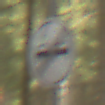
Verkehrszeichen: EndeUeberholverbot
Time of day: MorningAfternoon
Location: Outdoor (Nature)
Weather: Overcast
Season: Winter
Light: Natural